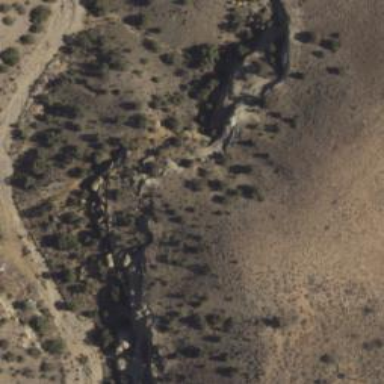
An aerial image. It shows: Natural cliff.